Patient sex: M
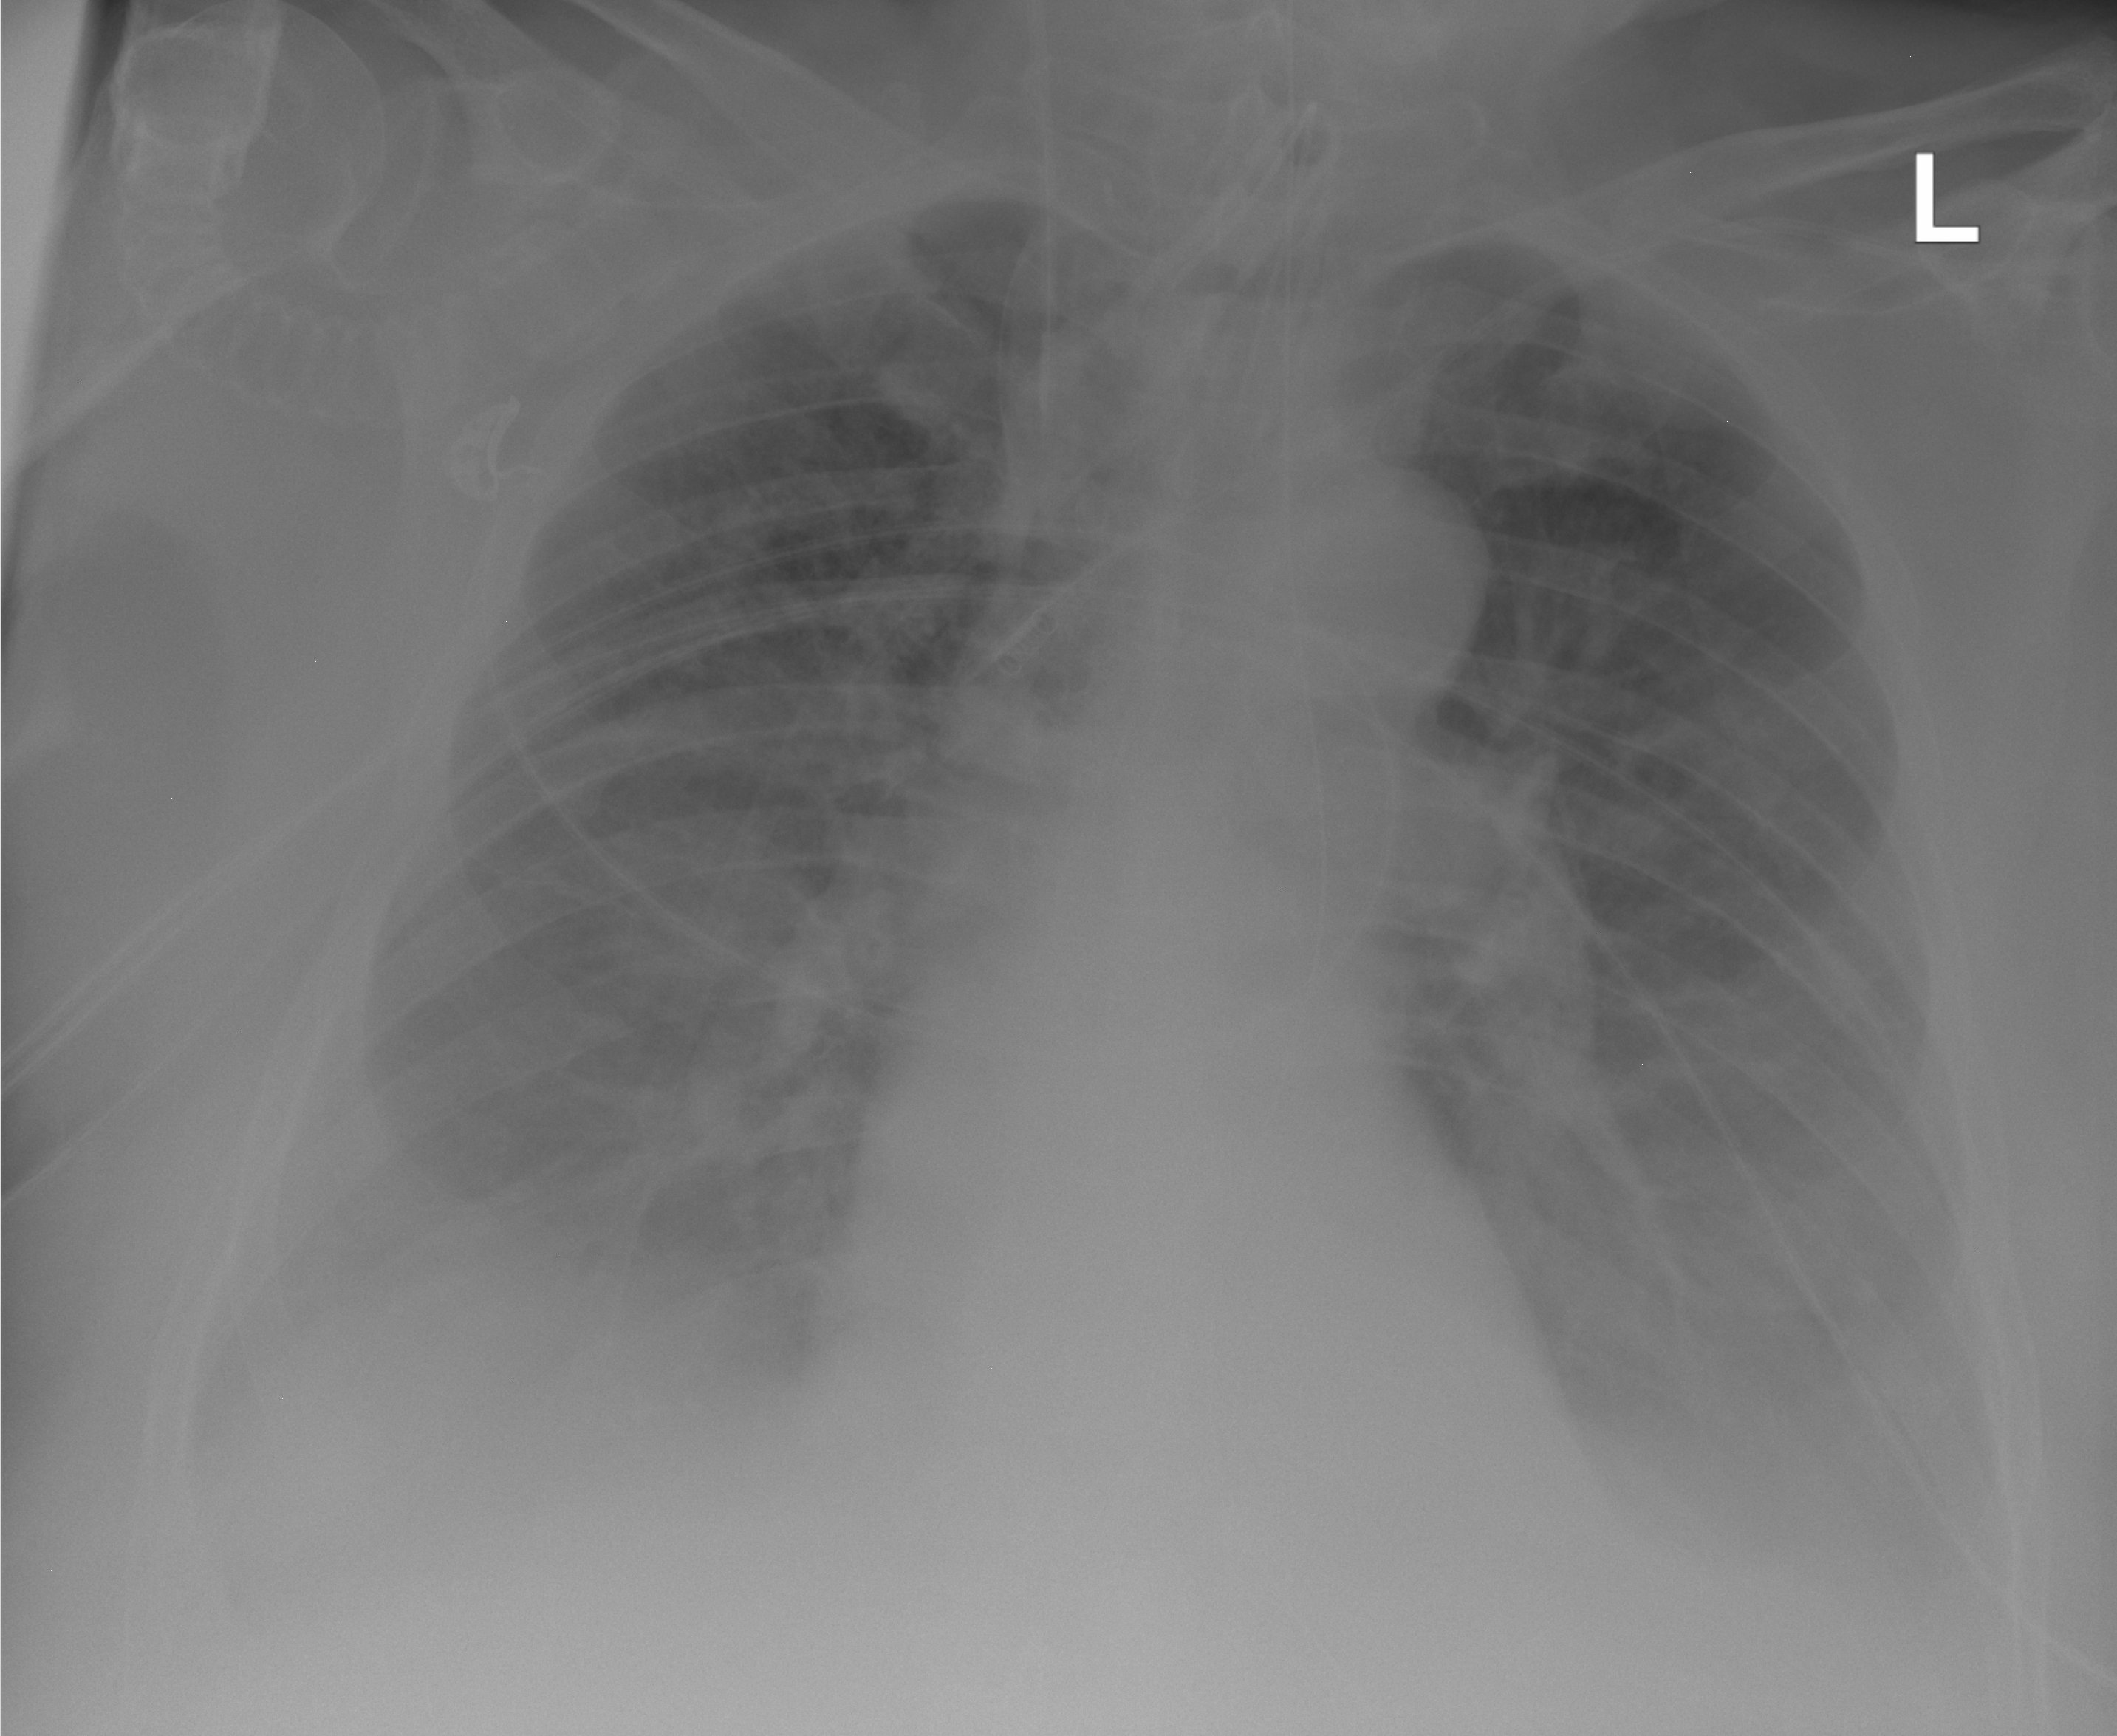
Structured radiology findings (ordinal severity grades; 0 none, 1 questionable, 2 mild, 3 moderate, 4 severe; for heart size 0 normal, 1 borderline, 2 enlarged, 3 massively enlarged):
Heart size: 0
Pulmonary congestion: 0
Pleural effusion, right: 3
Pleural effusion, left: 3
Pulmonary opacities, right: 0
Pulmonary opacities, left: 0
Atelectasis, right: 2
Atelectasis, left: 2